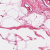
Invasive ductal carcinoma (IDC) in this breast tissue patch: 0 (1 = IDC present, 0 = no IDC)